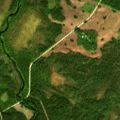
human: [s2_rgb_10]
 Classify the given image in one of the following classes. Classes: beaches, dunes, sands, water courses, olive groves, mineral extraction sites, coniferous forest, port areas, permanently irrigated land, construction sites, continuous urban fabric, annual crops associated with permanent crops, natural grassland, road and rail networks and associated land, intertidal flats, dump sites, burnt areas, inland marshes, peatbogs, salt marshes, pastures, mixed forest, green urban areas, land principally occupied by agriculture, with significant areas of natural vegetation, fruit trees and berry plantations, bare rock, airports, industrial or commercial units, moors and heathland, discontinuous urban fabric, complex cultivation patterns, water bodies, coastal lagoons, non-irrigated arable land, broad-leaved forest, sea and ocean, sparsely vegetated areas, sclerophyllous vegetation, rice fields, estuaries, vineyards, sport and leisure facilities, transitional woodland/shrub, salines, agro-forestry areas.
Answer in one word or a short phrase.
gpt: coniferous forest, transitional woodland/shrub